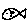
Label: fish